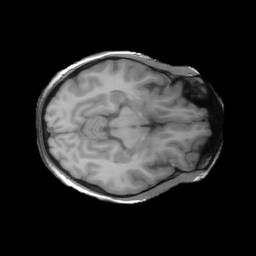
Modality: T1w
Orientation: axial
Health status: ill
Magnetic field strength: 3 T